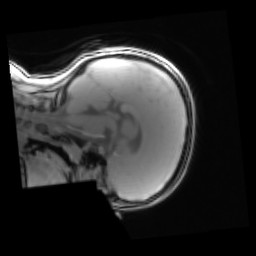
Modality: PDw
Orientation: sagittal
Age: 10
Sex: female
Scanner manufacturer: siemens
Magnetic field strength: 3 T
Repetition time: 0.25 s
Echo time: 0.00103 s